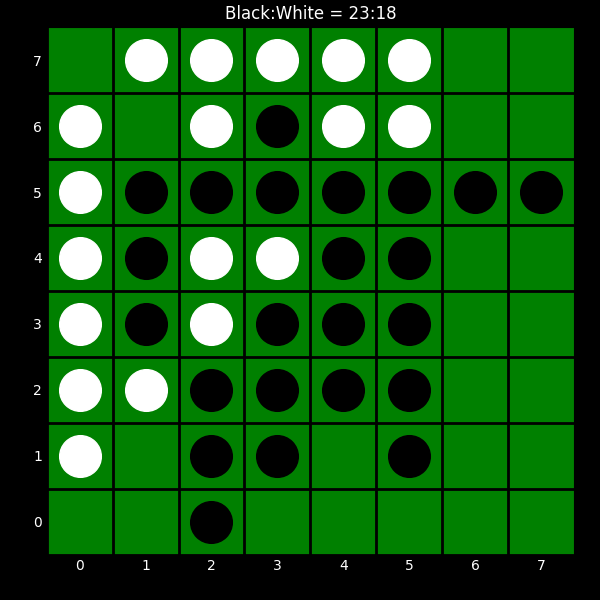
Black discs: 23
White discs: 18